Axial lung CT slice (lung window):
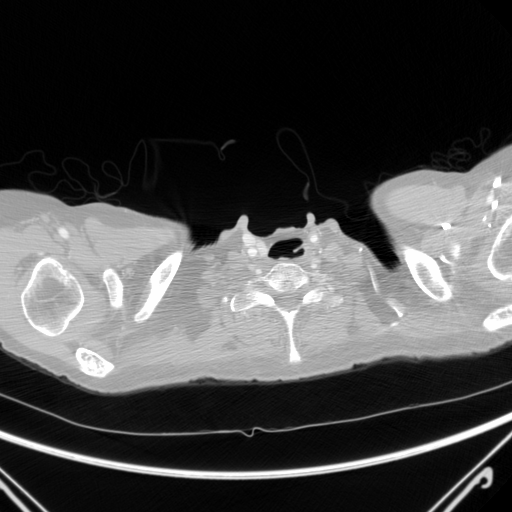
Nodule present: no